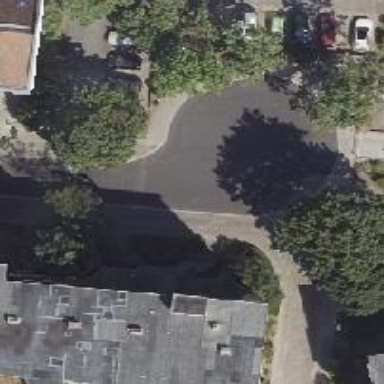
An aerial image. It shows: Residential road with asphalt surface and separate sidewalk.